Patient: sex F, age 62
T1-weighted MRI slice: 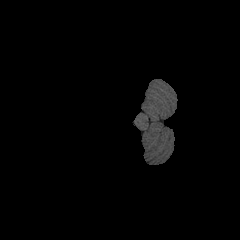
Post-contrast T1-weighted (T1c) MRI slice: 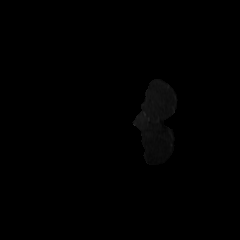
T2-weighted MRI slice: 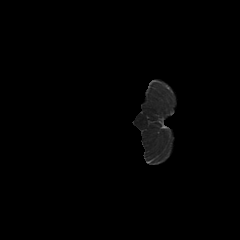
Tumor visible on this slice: no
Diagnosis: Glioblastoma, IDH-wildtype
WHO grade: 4